Question: As part of a WPF presentation, I need a control like the mock up below to let a user:
1. enter a variable number of percentages up to 100%
2. know what the total of all entries are
3. know what the balance is (100% - TotalEntered)
While this is obviously a pretty pedestrian requirement, I am at a loss as to how to implement it. It's a one-off requirement, so it need not be a reuseable, although it would be nice if it could be. A pattern to allow separation and testability (ie, MVVM) would also be great.
I assume the existing DataGrid control is the right tool to go with, but maybe it's overkill. Can someone suggest some starting implementation code or link to same?
Cheers,
Berryl

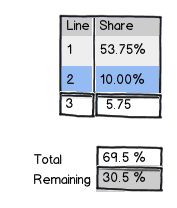
Answer: VM = "ViewModel" implementing 'INotifyPropertyChanged'.
Create a 'Shares' VM and a 'Share' VM (implementation removed for brevity).
'''
SharesViewModel
{
double TotalPercent
double RemainingPercent
ObservableCollection<ShareViewModel> Shares
// foreach Share in Shares
// handle PropertyChanged on ActualPercent to update TotalPercent
}
ShareViewModel
{
int Line
string Percent // on set, parse/validate and set ActualPercent
double ActualPercent
}
'''
Use this <URL> to see how to keep the 'Line' sequence in order.
Bind 'DataGrid ItemsSource' to 'SharesViewModel Shares' property.
(Ensure to validate percent inputs. 'IDataErrorInfo' may help.)